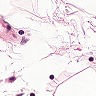
Metastatic tissue present: no